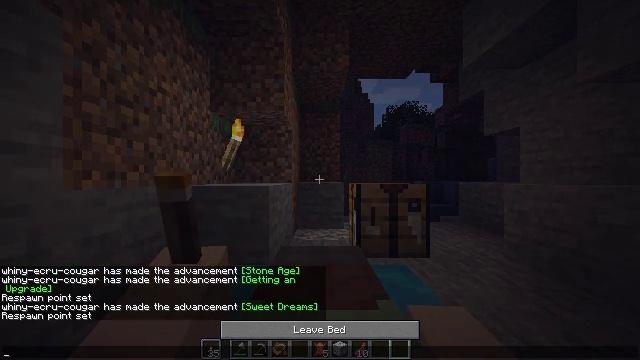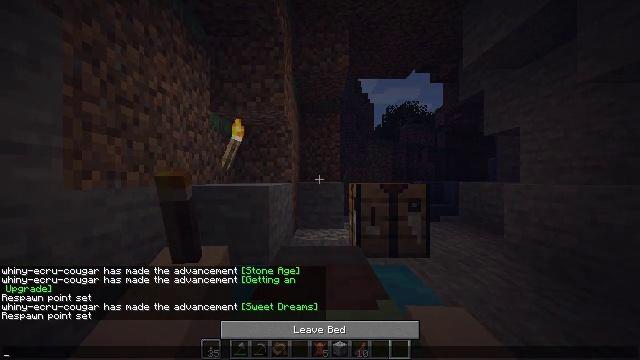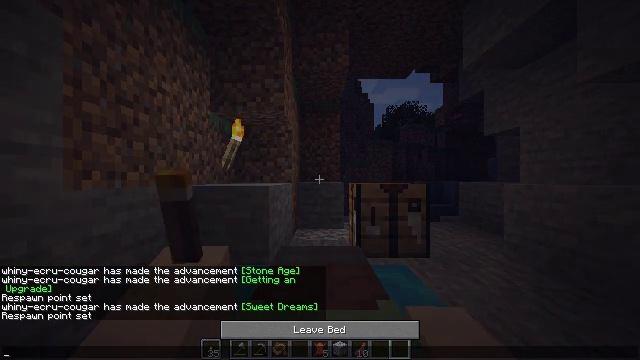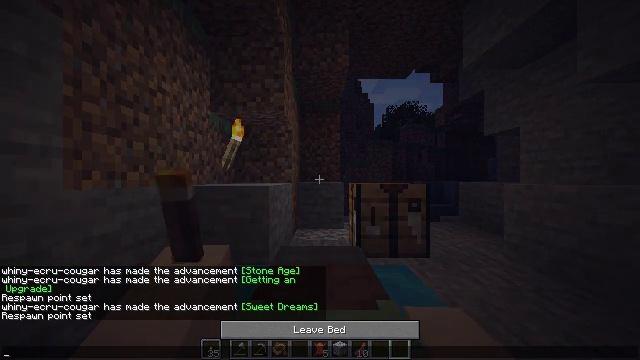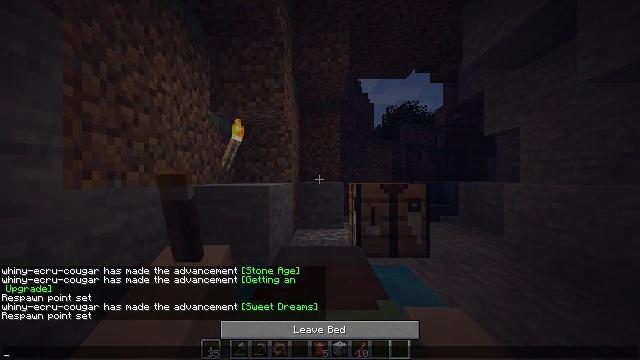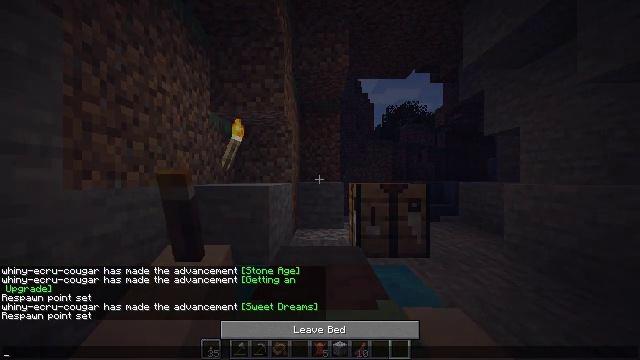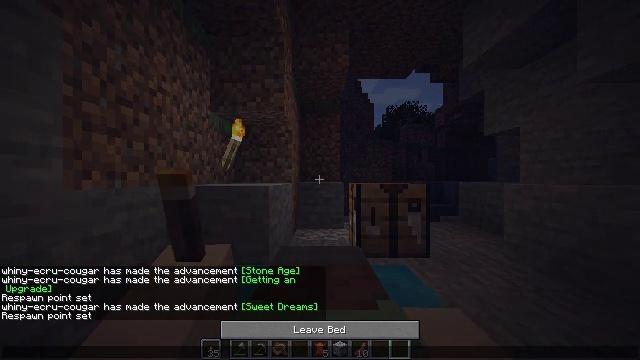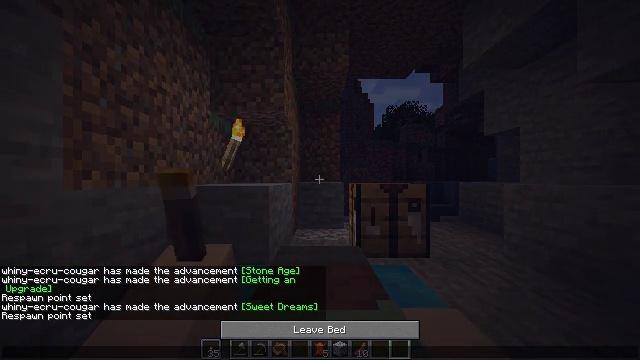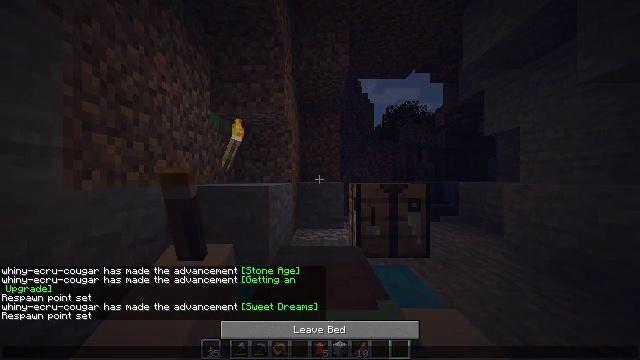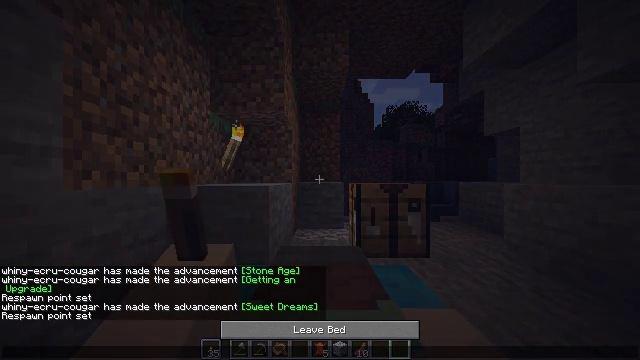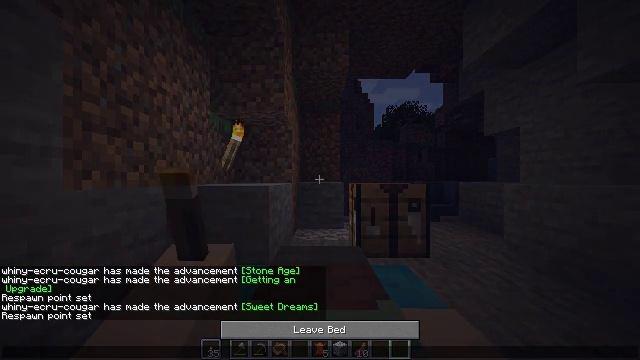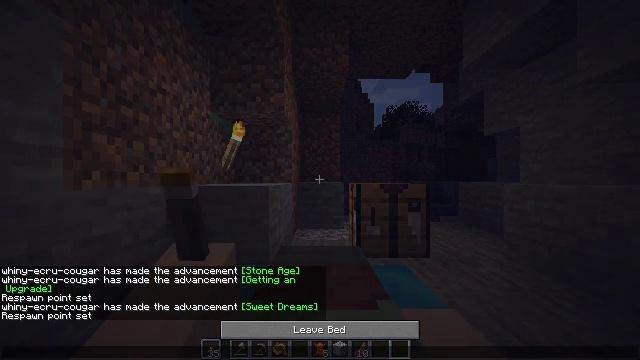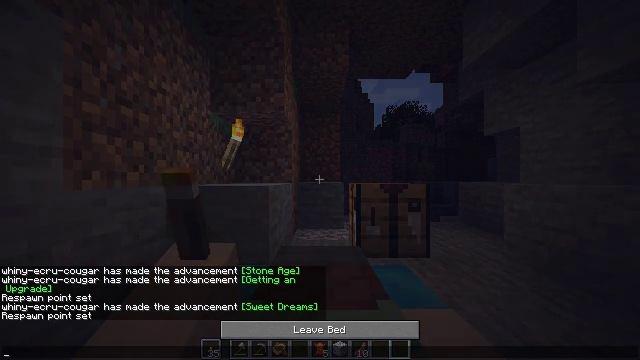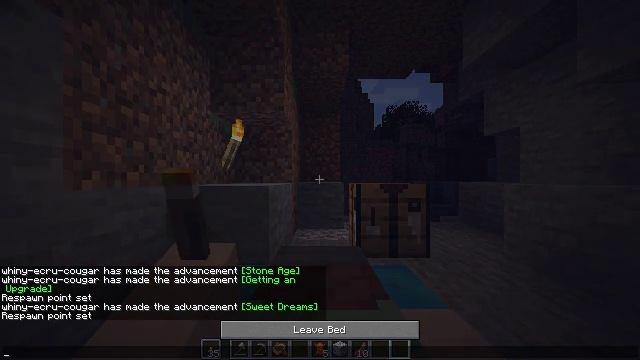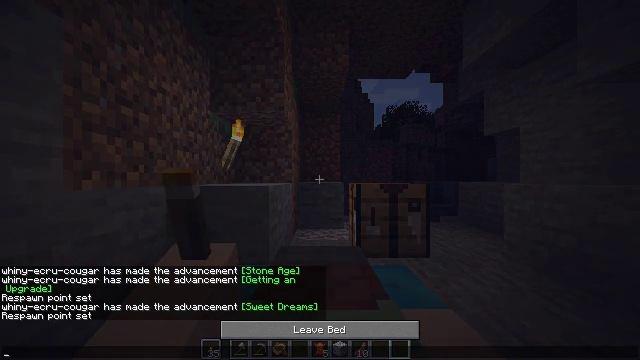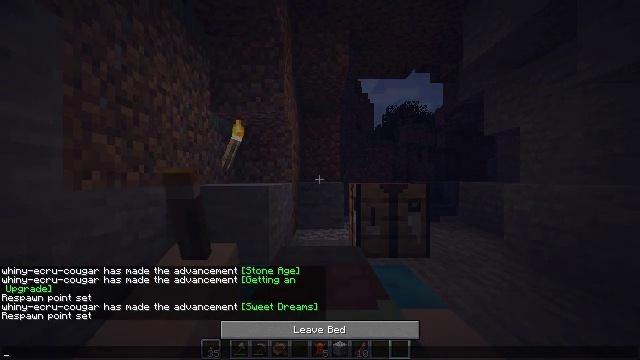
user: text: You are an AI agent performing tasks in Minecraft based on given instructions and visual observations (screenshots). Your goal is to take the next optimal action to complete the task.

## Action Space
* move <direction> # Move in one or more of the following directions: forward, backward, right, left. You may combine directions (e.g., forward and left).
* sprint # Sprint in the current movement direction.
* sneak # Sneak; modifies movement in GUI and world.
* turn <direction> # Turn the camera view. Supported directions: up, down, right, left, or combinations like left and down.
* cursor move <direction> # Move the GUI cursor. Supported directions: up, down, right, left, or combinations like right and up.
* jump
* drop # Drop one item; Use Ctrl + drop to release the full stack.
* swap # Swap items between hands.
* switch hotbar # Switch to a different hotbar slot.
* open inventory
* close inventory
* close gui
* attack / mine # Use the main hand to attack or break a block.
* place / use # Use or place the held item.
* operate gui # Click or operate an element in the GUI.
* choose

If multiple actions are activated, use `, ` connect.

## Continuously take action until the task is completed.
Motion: motion action
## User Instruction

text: Break the light blue bed.
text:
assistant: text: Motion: no_op
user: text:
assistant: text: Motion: no_op
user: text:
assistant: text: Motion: no_op
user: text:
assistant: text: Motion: no_op
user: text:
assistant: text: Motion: no_op
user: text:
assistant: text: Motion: no_op
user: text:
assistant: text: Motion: no_op
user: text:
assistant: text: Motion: no_op
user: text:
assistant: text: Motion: no_op
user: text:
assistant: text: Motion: no_op
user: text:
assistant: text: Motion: no_op
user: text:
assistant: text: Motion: no_op
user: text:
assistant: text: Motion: no_op
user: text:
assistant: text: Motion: no_op
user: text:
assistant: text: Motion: no_op
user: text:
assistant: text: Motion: no_op
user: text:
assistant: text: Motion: no_op
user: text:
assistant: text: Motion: no_op
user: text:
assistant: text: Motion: no_op
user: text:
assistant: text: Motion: no_op
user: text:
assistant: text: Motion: no_op
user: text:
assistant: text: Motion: no_op
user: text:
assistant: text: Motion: no_op
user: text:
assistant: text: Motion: no_op
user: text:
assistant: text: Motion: no_op
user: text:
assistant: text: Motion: no_op
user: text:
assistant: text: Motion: no_op
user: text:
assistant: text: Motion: no_op
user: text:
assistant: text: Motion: no_op
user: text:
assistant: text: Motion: no_op